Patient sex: M
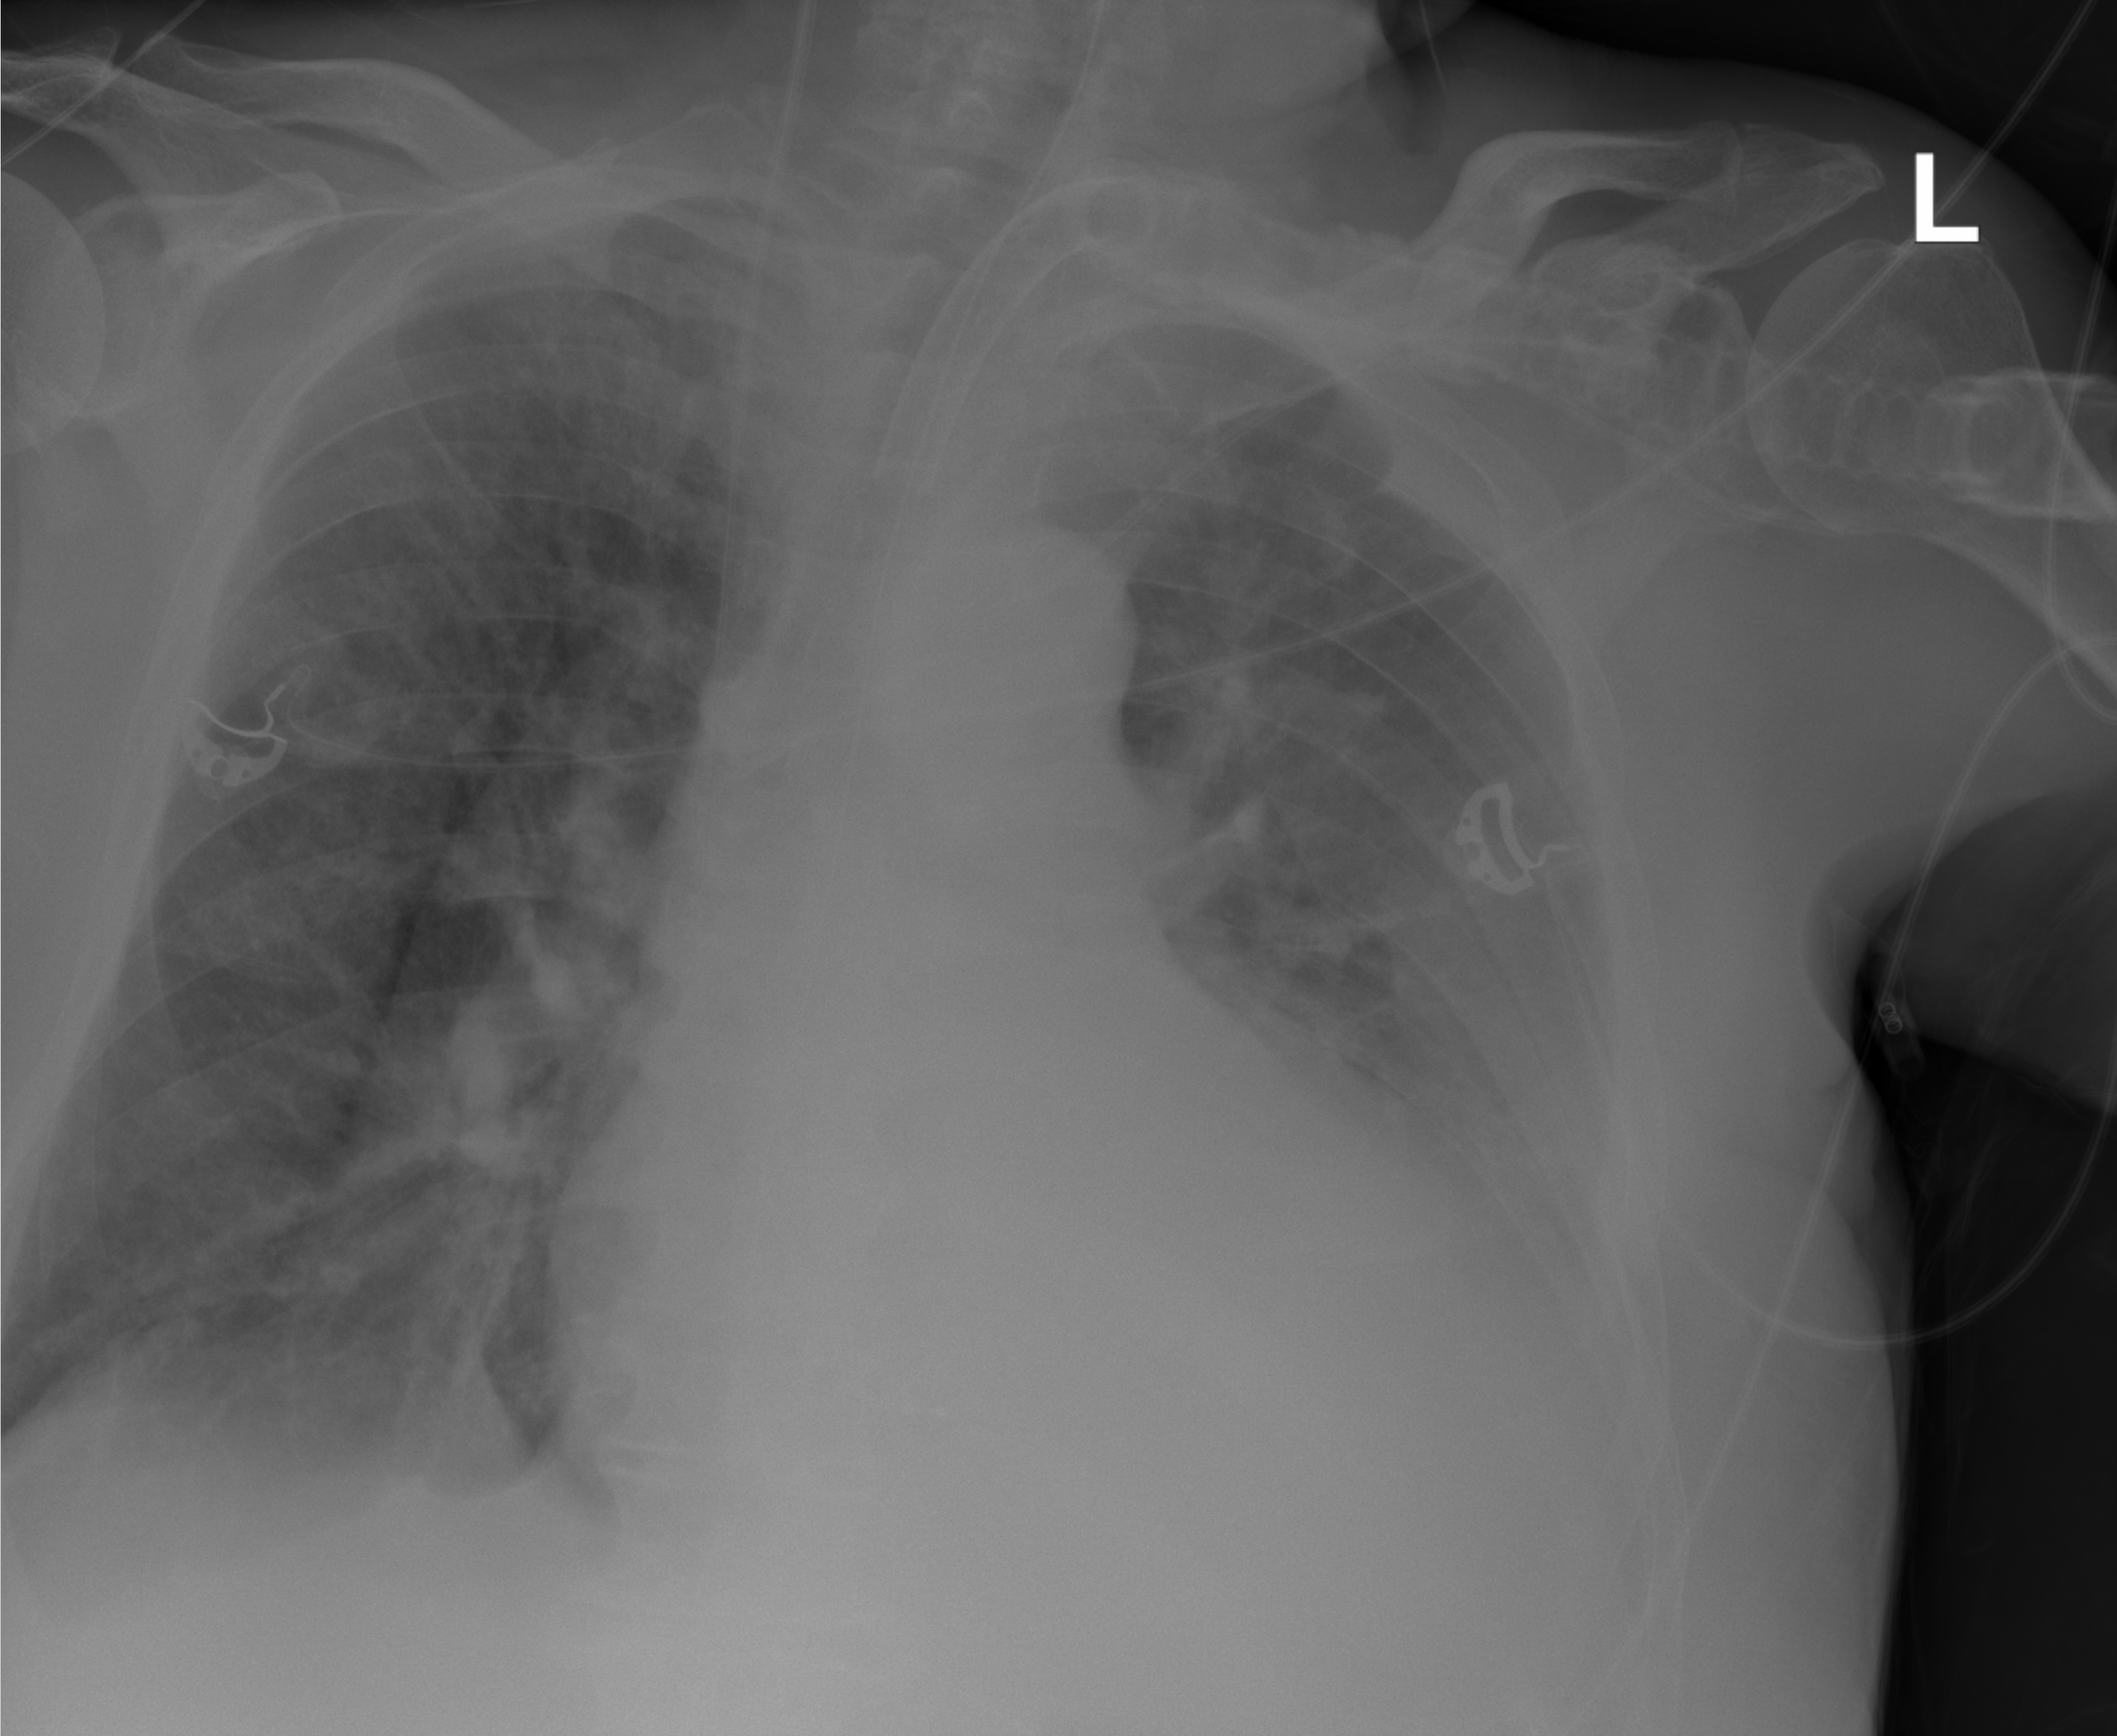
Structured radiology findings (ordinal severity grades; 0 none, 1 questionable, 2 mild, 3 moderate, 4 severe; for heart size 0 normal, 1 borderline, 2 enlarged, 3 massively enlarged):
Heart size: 3
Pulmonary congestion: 2
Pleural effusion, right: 2
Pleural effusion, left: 3
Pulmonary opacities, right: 2
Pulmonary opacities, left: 1
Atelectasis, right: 2
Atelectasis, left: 2